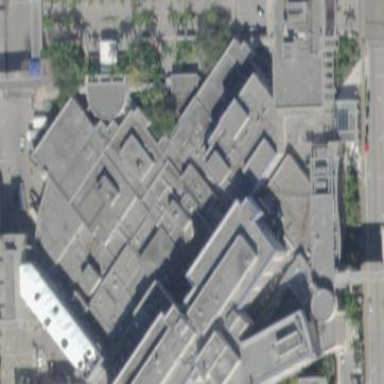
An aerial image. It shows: Hospital providing healthcare services.